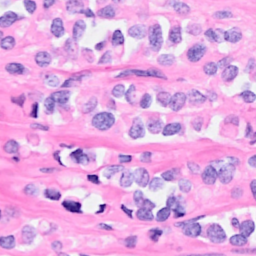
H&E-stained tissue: Breast